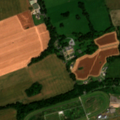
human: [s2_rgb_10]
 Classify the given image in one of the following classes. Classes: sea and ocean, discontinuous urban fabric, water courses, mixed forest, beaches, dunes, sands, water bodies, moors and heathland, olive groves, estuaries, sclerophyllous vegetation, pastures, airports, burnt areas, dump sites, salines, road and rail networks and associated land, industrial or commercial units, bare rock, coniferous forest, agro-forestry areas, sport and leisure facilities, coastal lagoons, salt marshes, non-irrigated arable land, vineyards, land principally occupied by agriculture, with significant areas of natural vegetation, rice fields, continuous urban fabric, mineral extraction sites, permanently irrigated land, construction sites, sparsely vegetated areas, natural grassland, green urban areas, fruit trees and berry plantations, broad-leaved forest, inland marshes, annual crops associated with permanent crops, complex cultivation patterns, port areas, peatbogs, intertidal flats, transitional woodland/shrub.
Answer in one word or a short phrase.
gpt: sport and leisure facilities, non-irrigated arable land, complex cultivation patterns